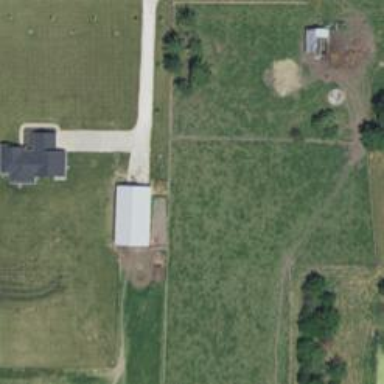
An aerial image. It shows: Driveway.